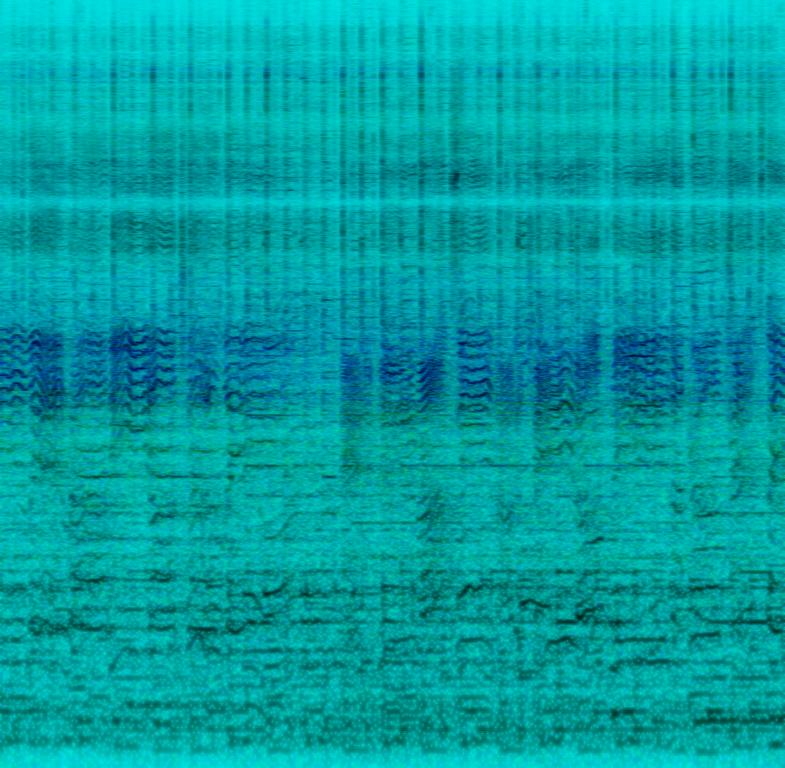
A group of male vocalists sing this happy, upbeat country /bluegrass song. The tempo is fast with vigorous and animated acoustic guitar, banjo, mandolin and auto harp lead and harmony. The song is a live performance with ambient sounds of clapping, cheering and people talking. This song is a cheerful Country Pop/Bluegrass song.